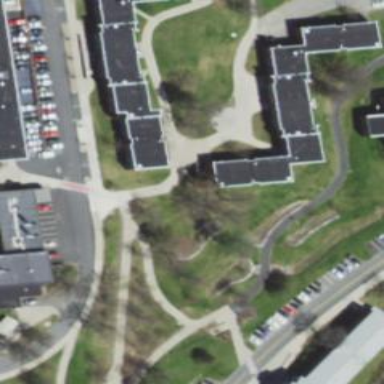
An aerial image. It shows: Dormitory building.